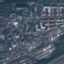
Label: Residential